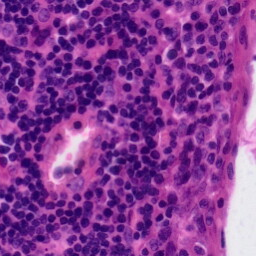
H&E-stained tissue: Tonsil